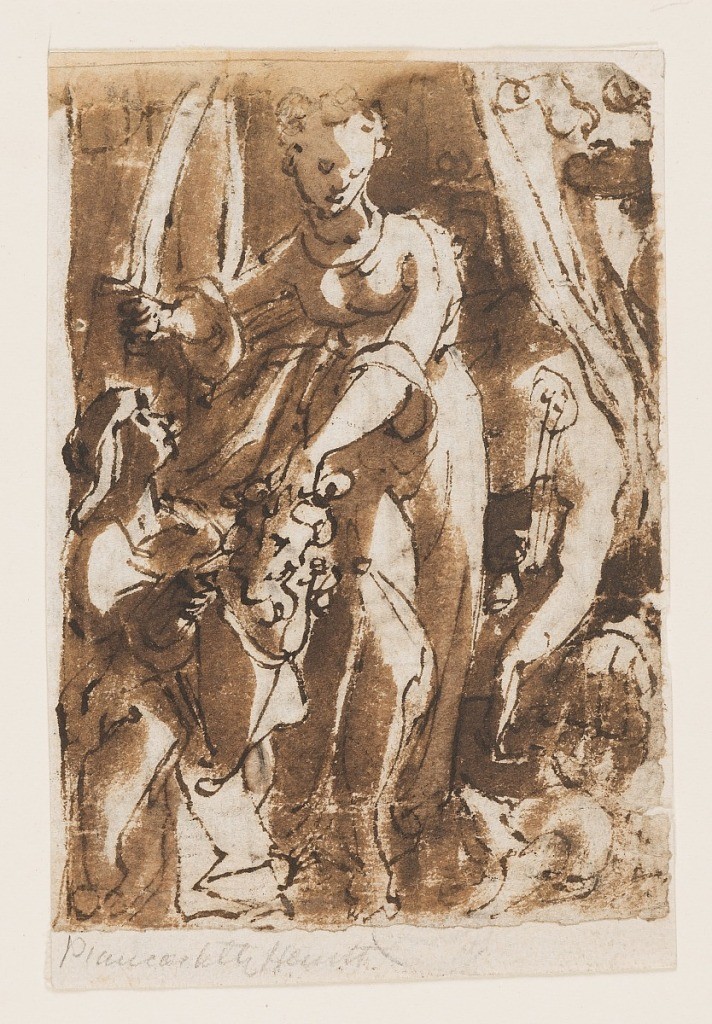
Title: Judith with the Head of Holofernes
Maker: Jan van der Straet, called Stradanus, Flemish, 1523–1605
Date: ca. 1580 – 1605
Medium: Recto: pen and brown ink, brush and wash, with traces of black chalk on laid on paper Verso: pen and brown ink over black chalk on laid paper
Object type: Drawing
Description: Recto: Judith stands at center, holding the head of Holofernes in her left hand, across her body, and raising her sword in her right hand. Her servant kneels in the foreground at left, holding out a sack to receive the head. Holofernes's corpse is visible in the background at right.
Verso: The Virgin, seated, cradles the lifeless body of Christ. Angels stand at left and right, holding candles.